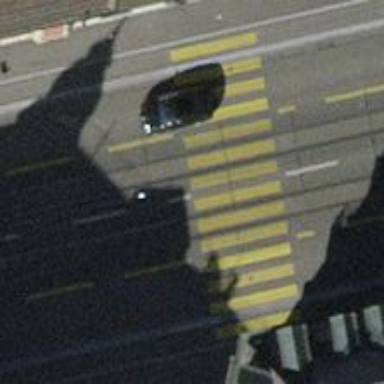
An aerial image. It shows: Tram crossing on the railway.